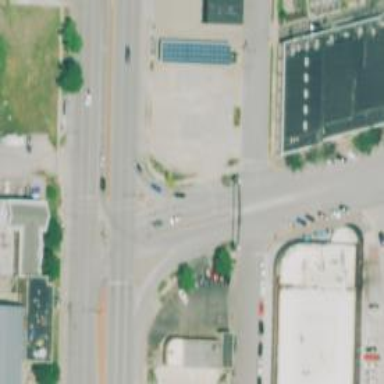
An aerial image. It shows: Unmarked crossing on the road.